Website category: movie
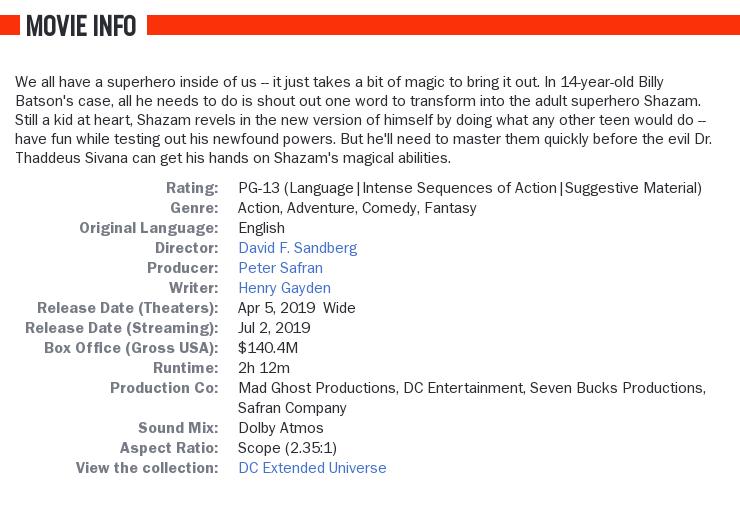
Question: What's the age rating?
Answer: PG-13 (Language|Intense Sequences of Action|Suggestive Material)

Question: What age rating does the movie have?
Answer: PG-13 (Language|Intense Sequences of Action|Suggestive Material)

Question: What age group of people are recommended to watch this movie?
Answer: PG-13 (Language|Intense Sequences of Action|Suggestive Material)

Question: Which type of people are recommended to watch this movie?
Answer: PG-13 (Language|Intense Sequences of Action|Suggestive Material)

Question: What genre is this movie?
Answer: action, adventure, comedy, fantasy

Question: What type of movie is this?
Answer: action, adventure, comedy, fantasy

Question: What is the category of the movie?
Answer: action, adventure, comedy, fantasy

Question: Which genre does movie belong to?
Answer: action, adventure, comedy, fantasy

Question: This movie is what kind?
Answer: action, adventure, comedy, fantasy

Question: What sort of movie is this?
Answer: action, adventure, comedy, fantasy

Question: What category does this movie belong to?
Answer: action, adventure, comedy, fantasy

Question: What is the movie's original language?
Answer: English

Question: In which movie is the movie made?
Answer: English

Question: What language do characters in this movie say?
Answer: English

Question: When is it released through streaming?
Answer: Jul 2, 2019

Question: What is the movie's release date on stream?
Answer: Jul 2, 2019

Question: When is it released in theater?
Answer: Apr 5, 2019 wide

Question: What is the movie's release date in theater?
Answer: Apr 5, 2019 wide

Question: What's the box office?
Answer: $140.4M

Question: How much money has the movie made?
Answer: $140.4M

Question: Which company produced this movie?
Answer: Mad Ghost Productions, DC Entertainment, Seven Bucks Productions, Safran Company

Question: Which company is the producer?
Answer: Mad Ghost Productions, DC Entertainment, Seven Bucks Productions, Safran Company

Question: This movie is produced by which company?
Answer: Mad Ghost Productions, DC Entertainment, Seven Bucks Productions, Safran Company

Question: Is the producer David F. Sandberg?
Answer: no

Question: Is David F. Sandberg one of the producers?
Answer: no

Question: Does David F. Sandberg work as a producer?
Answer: no

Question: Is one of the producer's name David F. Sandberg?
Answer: no

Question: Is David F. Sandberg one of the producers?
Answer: no

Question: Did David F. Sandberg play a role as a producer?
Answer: no

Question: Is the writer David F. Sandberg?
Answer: no

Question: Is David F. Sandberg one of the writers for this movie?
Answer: no

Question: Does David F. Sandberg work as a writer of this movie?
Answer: no

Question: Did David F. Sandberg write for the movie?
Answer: no

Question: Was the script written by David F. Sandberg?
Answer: no

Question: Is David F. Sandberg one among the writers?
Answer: no

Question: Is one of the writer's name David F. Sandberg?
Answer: no

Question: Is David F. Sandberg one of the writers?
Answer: no

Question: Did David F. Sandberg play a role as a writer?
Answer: no

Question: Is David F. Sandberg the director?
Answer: yes

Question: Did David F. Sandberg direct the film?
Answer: yes

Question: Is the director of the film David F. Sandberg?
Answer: yes

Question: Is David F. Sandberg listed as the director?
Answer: yes

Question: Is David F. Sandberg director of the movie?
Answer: yes

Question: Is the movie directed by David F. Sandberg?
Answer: yes

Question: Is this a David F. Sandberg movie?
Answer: yes

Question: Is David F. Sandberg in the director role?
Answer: yes

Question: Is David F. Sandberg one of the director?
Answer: yes

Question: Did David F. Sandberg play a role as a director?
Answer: yes

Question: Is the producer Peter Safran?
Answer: yes

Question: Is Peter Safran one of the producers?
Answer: yes

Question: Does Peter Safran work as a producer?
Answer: yes

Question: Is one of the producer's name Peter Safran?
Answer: yes

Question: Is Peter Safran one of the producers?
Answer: yes

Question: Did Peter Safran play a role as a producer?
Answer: yes

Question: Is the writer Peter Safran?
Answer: no

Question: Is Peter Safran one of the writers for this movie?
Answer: no

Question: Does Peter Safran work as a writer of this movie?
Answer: no

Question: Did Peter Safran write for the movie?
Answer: no

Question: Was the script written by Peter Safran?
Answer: no

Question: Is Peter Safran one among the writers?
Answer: no

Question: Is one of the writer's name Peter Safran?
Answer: no

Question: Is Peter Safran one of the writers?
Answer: no

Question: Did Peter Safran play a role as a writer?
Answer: no

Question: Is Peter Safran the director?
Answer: no